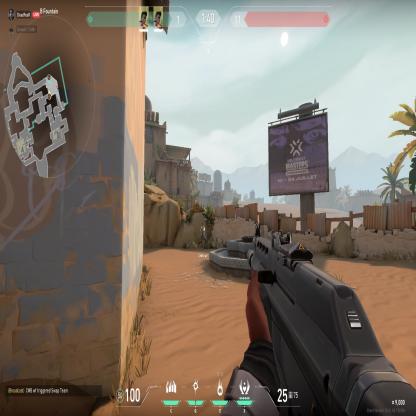
Label: teammate